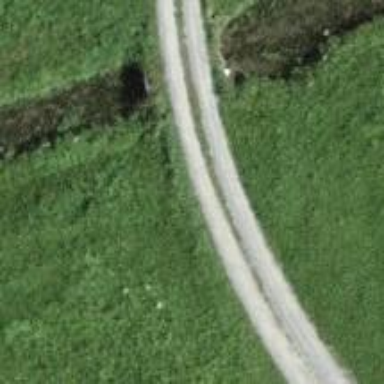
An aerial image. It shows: Track road on bridge.